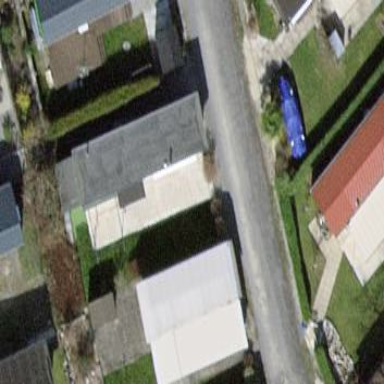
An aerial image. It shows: Static caravan building.